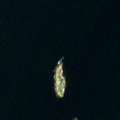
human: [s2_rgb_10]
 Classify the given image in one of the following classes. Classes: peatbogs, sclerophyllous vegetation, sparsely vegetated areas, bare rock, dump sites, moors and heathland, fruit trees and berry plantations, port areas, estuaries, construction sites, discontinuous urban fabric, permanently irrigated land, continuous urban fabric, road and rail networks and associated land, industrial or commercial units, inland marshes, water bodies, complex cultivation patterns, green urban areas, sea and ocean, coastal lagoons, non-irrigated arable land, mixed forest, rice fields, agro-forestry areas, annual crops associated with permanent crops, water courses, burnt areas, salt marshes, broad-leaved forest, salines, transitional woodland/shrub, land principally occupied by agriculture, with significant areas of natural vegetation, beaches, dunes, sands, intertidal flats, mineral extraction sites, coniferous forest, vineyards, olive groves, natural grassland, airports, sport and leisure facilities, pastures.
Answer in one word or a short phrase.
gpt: sea and ocean